Question: I am using ASP.Net 4.0 and it throws an error only in a single page and single browser. This error occurs only IE whenever in other browsers i.e. (Chrome, firefox, safari, opera) in all of them this page runs properly and working fine but this page gives an error in and only in IE when we call any button event of this page in IE but if we are using other than IE it works fine. I am too much stuck why this error occurs only in IE and i tried lots to getting this error but i failed. Can anyone help me out i am describing this error information:
> Failed to load viewstate. The control tree into which viewstate is
being loaded must match the control tree that was used to save
viewstate during the previous request. For example, when adding
controls dynamically, the controls added during a post-back must match
the type and position of the controls added during the initial
request. Description: An unhandled exception occurred during the
execution of the current web request. Please review the stack trace
for more information about the error and where it originated in the
code.
Exception Details:
> System.Web.HttpException: Failed to load viewstate.
The control tree into which viewstate is being loaded must match the
control tree that was used to save viewstate during the previous
request. For example, when adding controls dynamically, the controls
added during a post-back must match the type and position of the
controls added during the initial request.
Source Error:
> An unhandled exception was generated during the execution of the
current web request. Information regarding the origin and location of
the exception can be identified using the exception stack trace below.
Stack Trace:
> [HttpException (0x80004005): Failed to load viewstate. The control
tree into which viewstate is being loaded must match the control tree
that was used to save viewstate during the previous request. For
example, when adding controls dynamically, the controls added during a
post-back must match the type and position of the controls added
during the initial request.]
System.Web.UI.Control.LoadViewStateRecursive(Object savedState) +327
System.Web.UI.Control.LoadChildViewStateByIndex(ArrayList childState)
+148 System.Web.UI.Control.LoadViewStateRecursive(Object savedState) +225
System.Web.UI.Control.LoadChildViewStateByIndex(ArrayList childState)
+148 System.Web.UI.Control.LoadViewStateRecursive(Object savedState) +225 System.Web.UI.Page.LoadAllState() +312
System.Web.UI.Page.ProcessRequestMain(Boolean
includeStagesBeforeAsyncPoint, Boolean includeStagesAfterAsyncPoint)
+747
Screenshot:

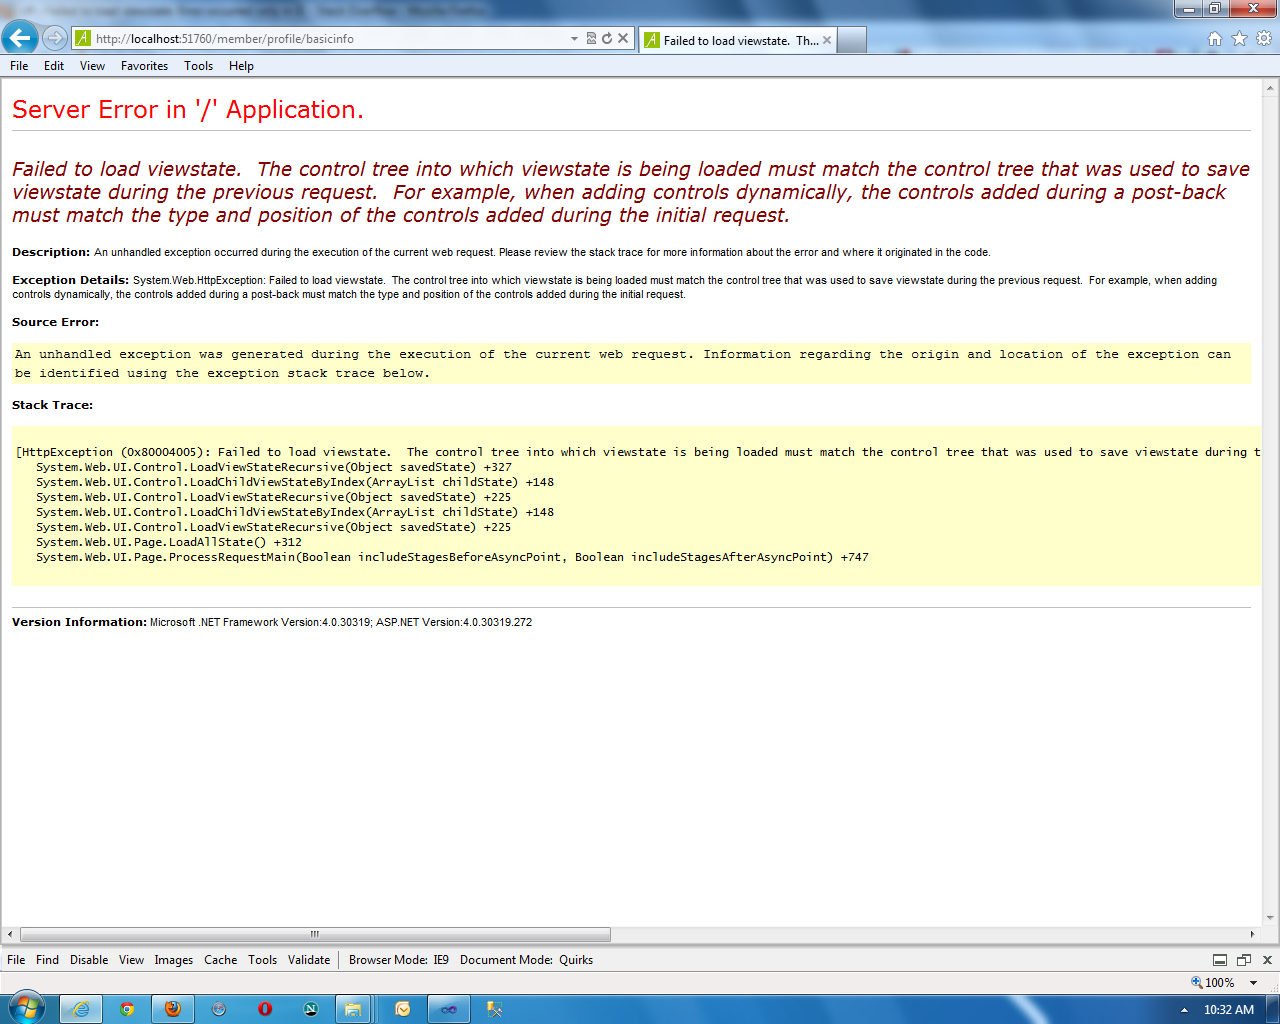
Answer: Disable ViewState for this page.
'''
<%@ Page Language="C#" AutoEventWireup="true" CodeBehind=" #####.aspx.cs" Inherits="#####" EnableViewState="false"%>
'''